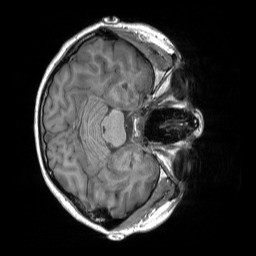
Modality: T1w
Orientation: axial
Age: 30
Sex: female